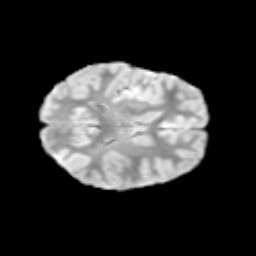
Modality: T2w
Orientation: axial
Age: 8
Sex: female
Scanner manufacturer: siemens
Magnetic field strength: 3 T
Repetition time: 3.8 s
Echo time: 0.07 s